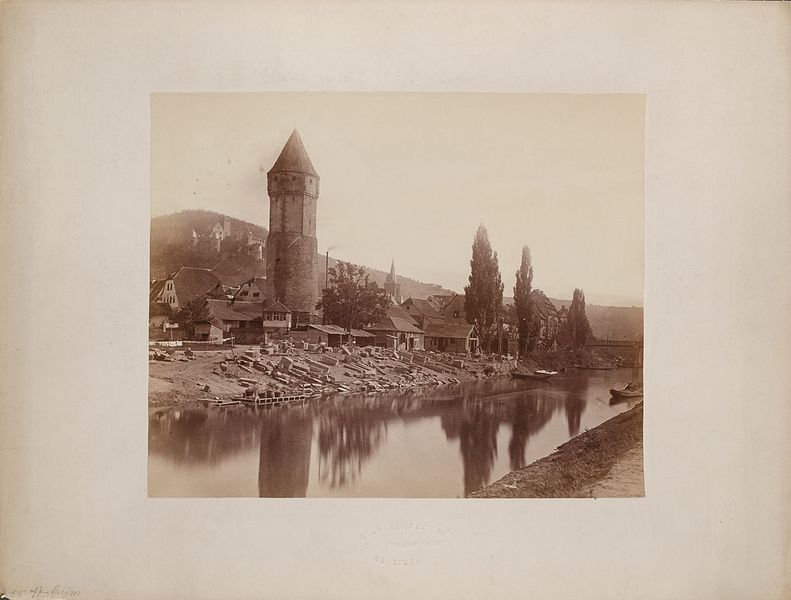
Titel: Wertheim - Blick auf die Tauber und den Spitzen Turm
Künstler: Georg Maria Eckert
Standort: Hamburg
Institution: Museum für Kunst und Gewerbe Hamburg
Schlagwörter: fluss, stadt, schloss, architektur, boot, kahn, turm, ort, dorf, kutter, foto, fotografie, photographie, stadtansicht, burg, photo, viadukt, palais, architekturfotografie, albumin, lichtbild, architekturphotographie, bildwerke, angewandte und bildende kunst, hessische systematik, schwarzweißpositivverfahren, silbersalzverfahren, schwarzweißfotografie, albuminpapier, brücke, aquädukt, spitzer, tauber